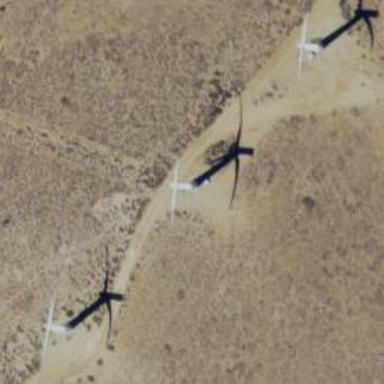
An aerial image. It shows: Wind power generator.